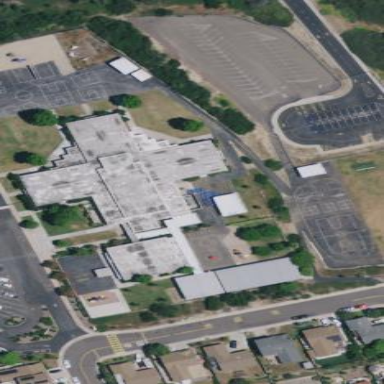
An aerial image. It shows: School.